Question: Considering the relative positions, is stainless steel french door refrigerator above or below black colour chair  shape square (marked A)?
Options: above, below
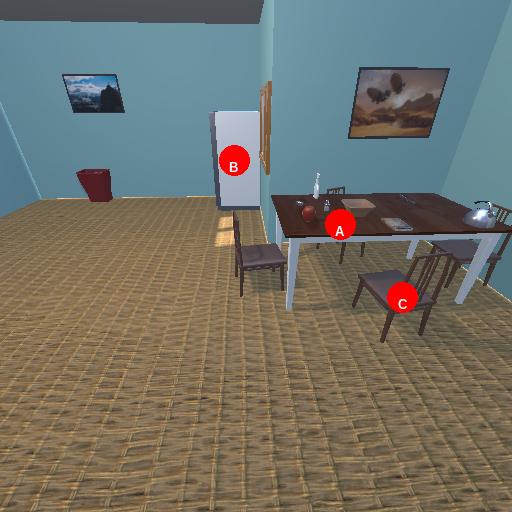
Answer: above